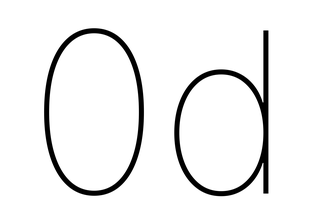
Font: Inter_Thin